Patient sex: M
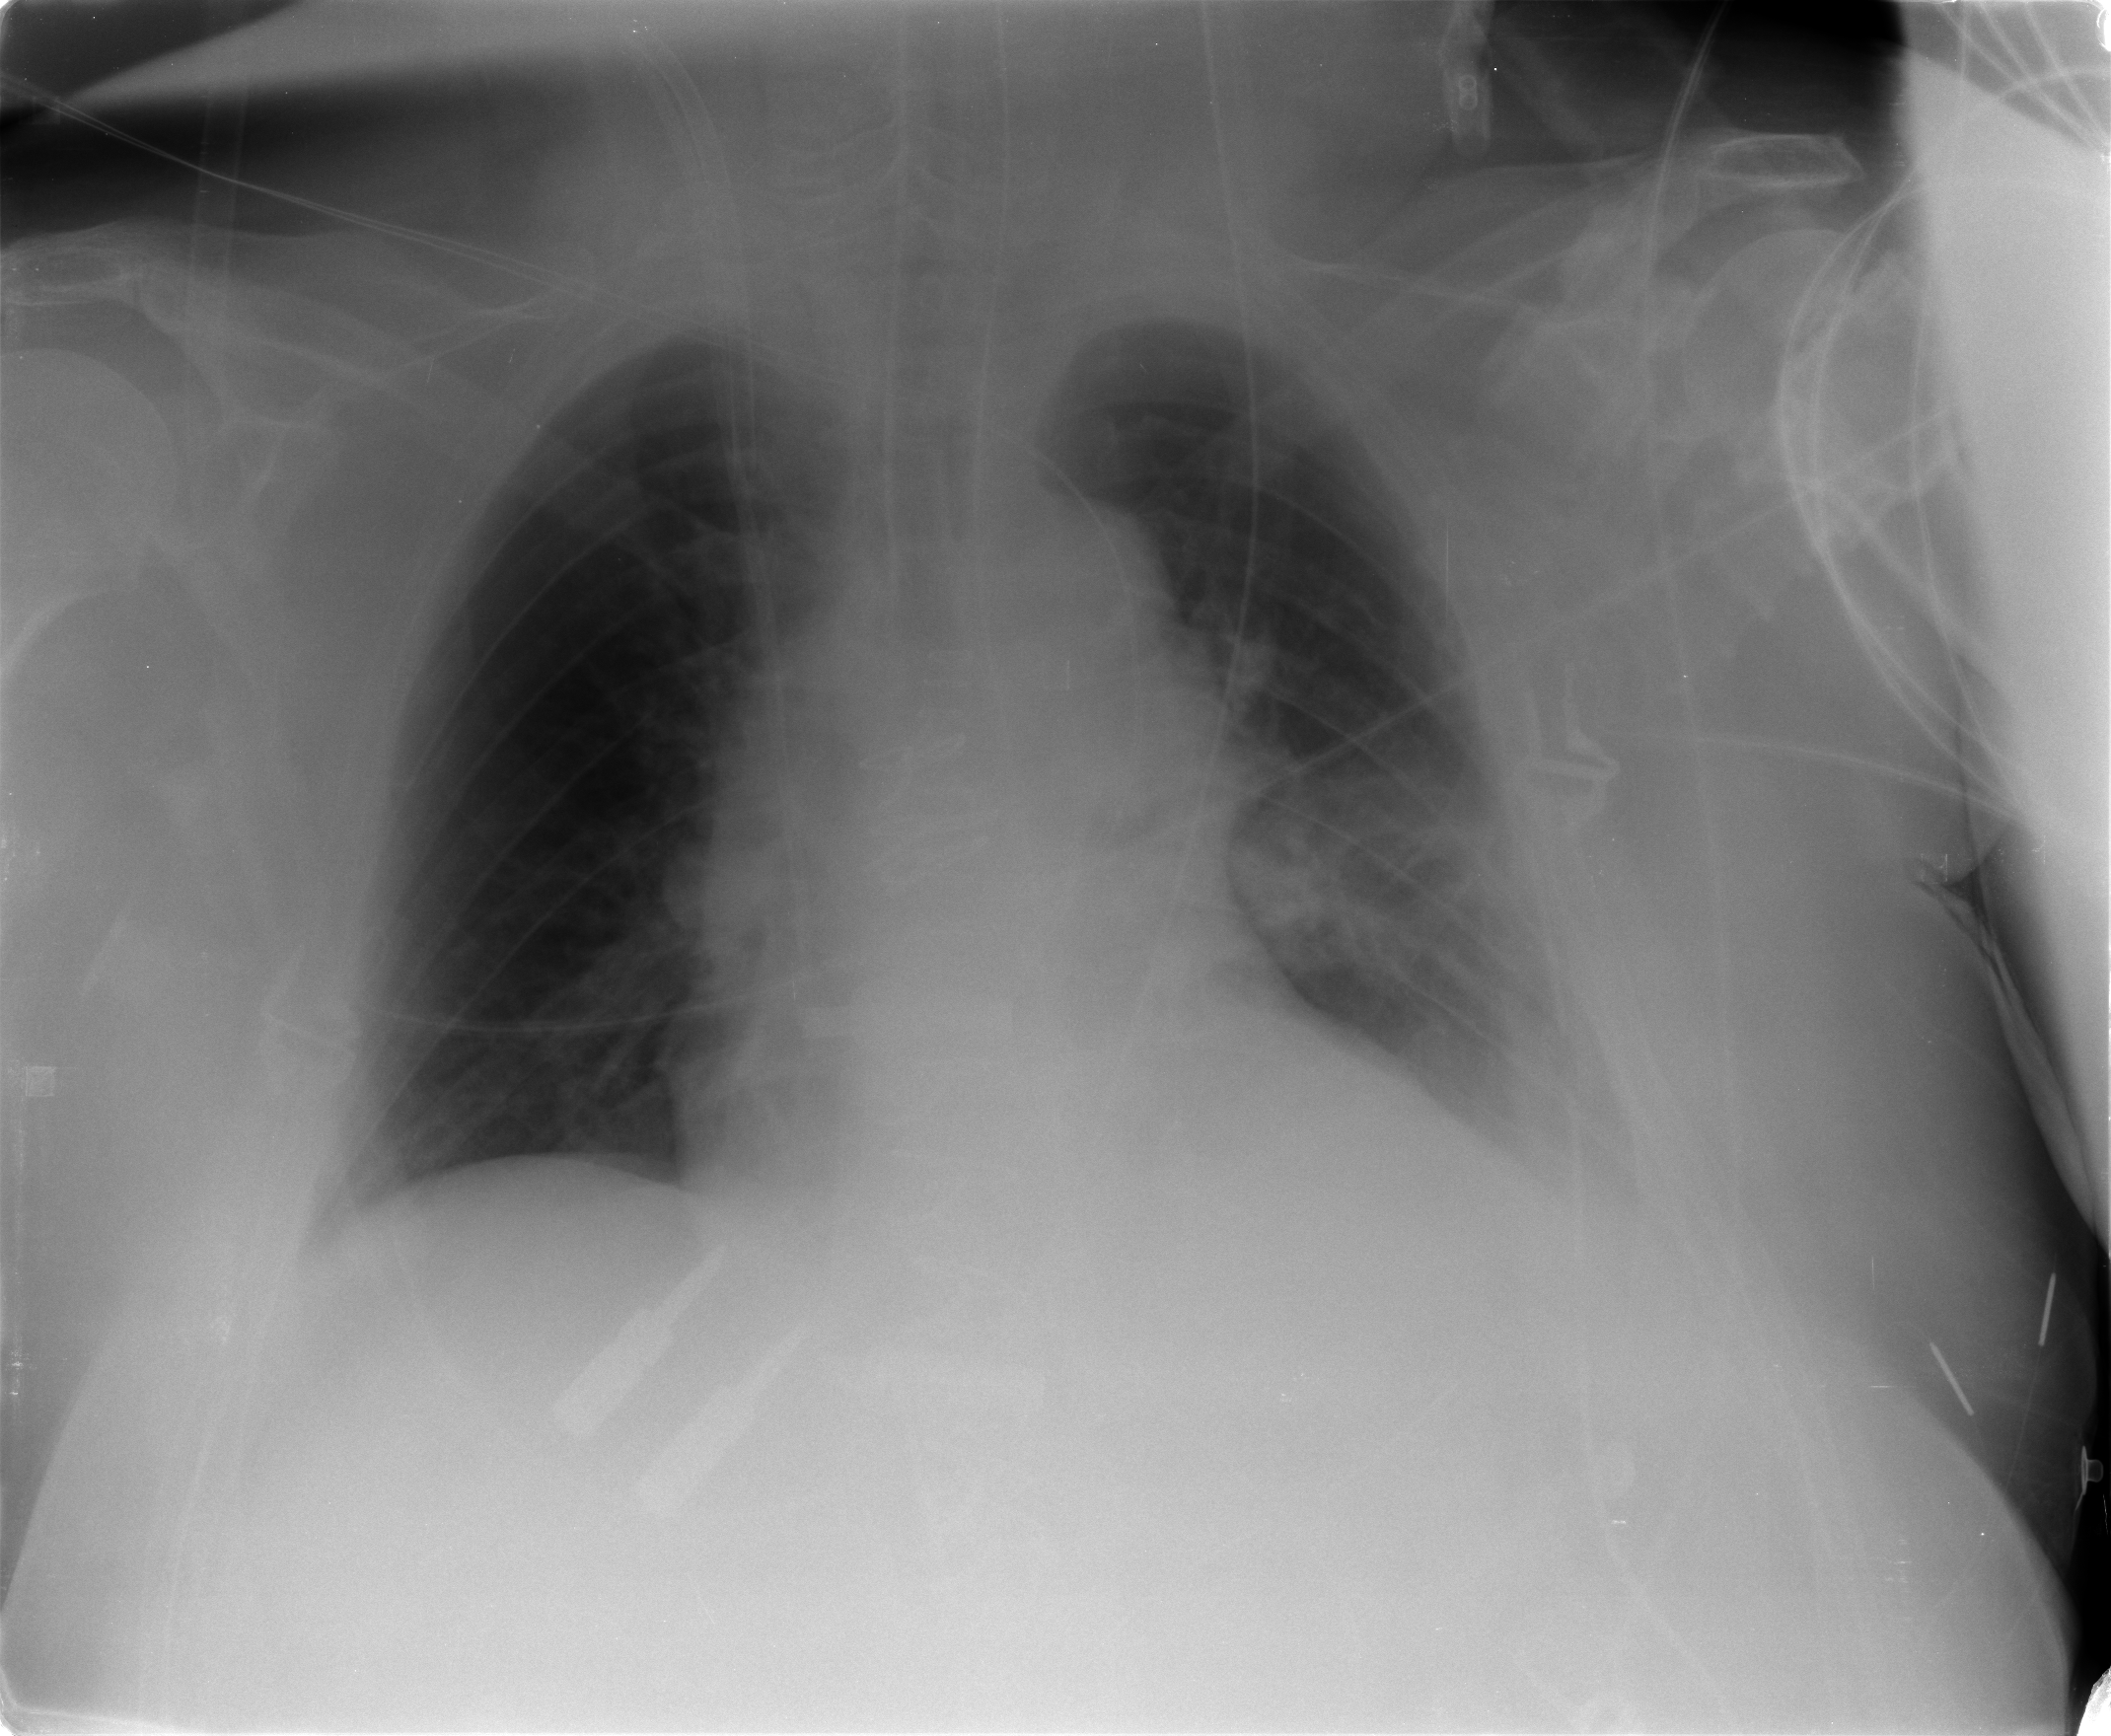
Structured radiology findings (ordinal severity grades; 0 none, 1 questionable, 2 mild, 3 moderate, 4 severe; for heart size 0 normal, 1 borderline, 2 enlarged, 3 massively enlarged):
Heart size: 2
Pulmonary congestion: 0
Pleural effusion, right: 0
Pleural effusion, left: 2
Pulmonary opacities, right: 0
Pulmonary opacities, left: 0
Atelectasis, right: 0
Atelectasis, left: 2